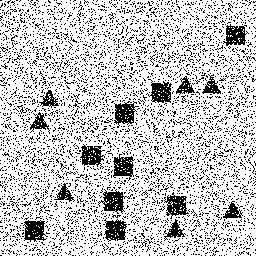
Squares: 9
Triangles: 7
Stars: 0
Total shapes: 16